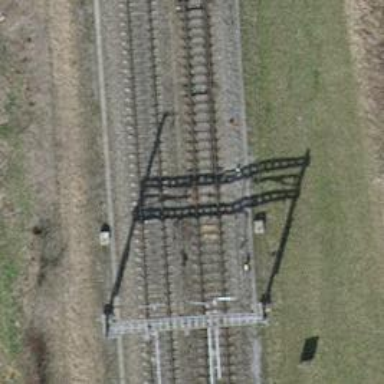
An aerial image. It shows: Single railway track with electrification through contact line.